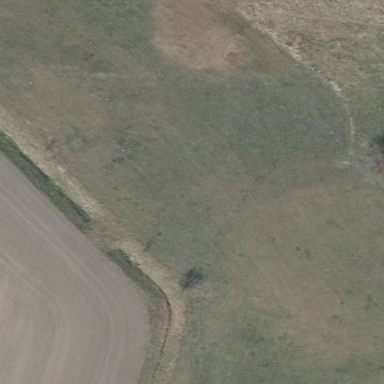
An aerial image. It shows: Beautiful meadow.